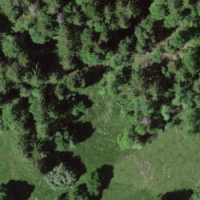
EUNIS habitat code: 41
Species observed at this site:
Oxalis acetosella